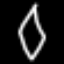
Label: diamond